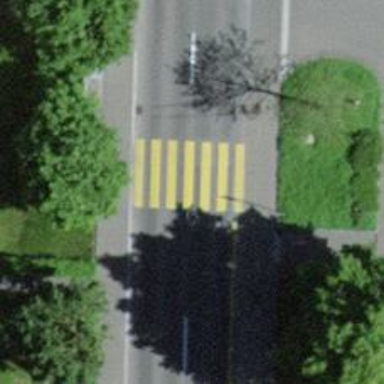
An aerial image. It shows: Zebra crossing with road island.